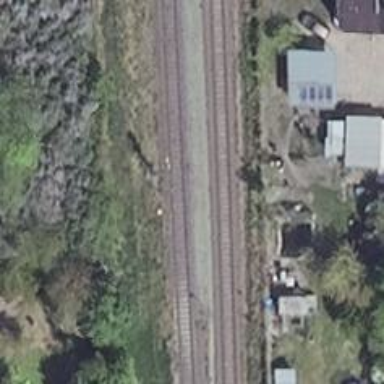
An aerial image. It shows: Railway signal.